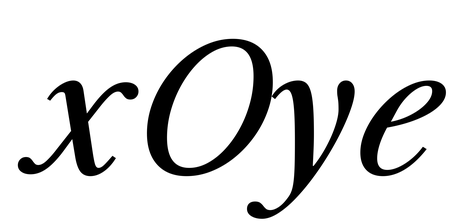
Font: LibreCaslonText-Italic_Italic